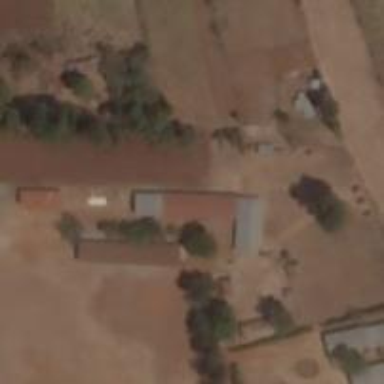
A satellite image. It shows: School.